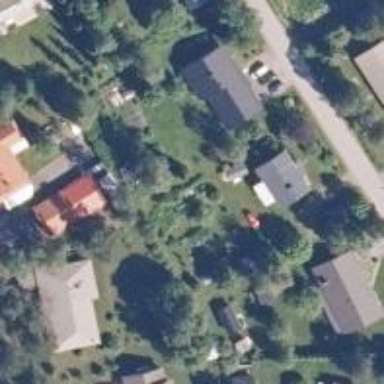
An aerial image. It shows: Charming neighbourhood.